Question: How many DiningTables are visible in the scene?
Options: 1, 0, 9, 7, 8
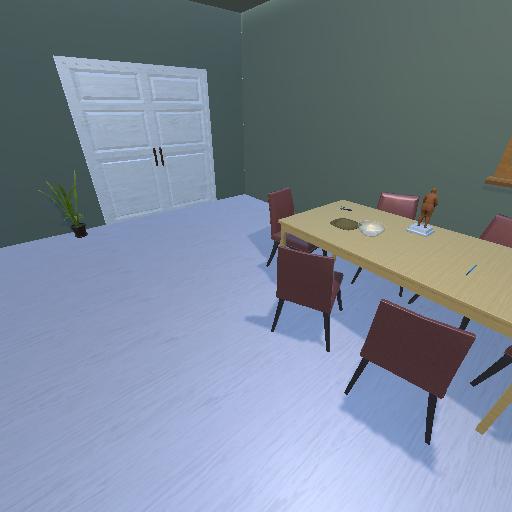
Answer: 1